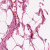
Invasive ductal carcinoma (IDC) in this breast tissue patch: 0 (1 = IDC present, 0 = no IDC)